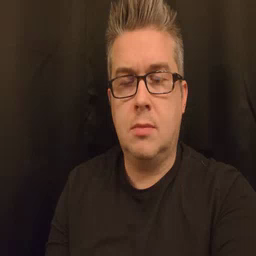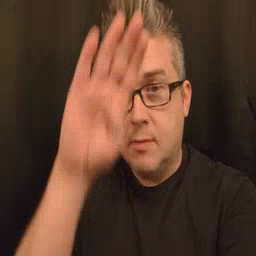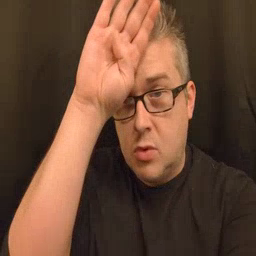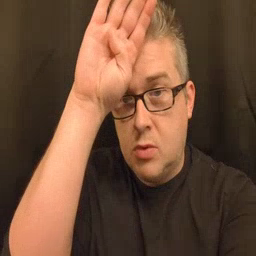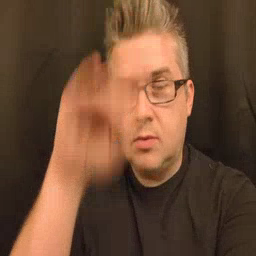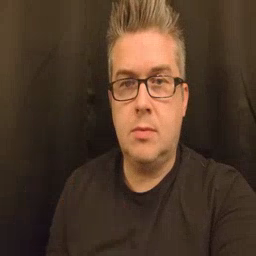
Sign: fireman